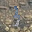
Label: 3